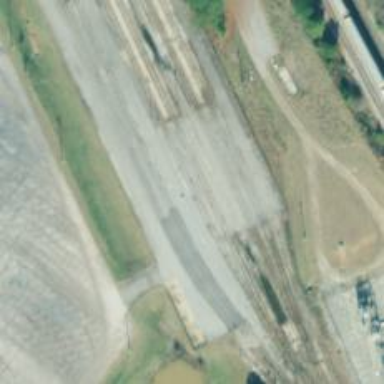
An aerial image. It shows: Disused railway spur service.